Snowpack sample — Loveland Pass, Silver Plume, Colorado, USA (12/14/25, 10:50 AM MST)
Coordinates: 39.664, -105.882
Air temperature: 36 °F
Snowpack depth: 67 cm
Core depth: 20 cm
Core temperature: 46.4 °F
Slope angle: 6°, slope face: 326°
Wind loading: low
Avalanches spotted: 0
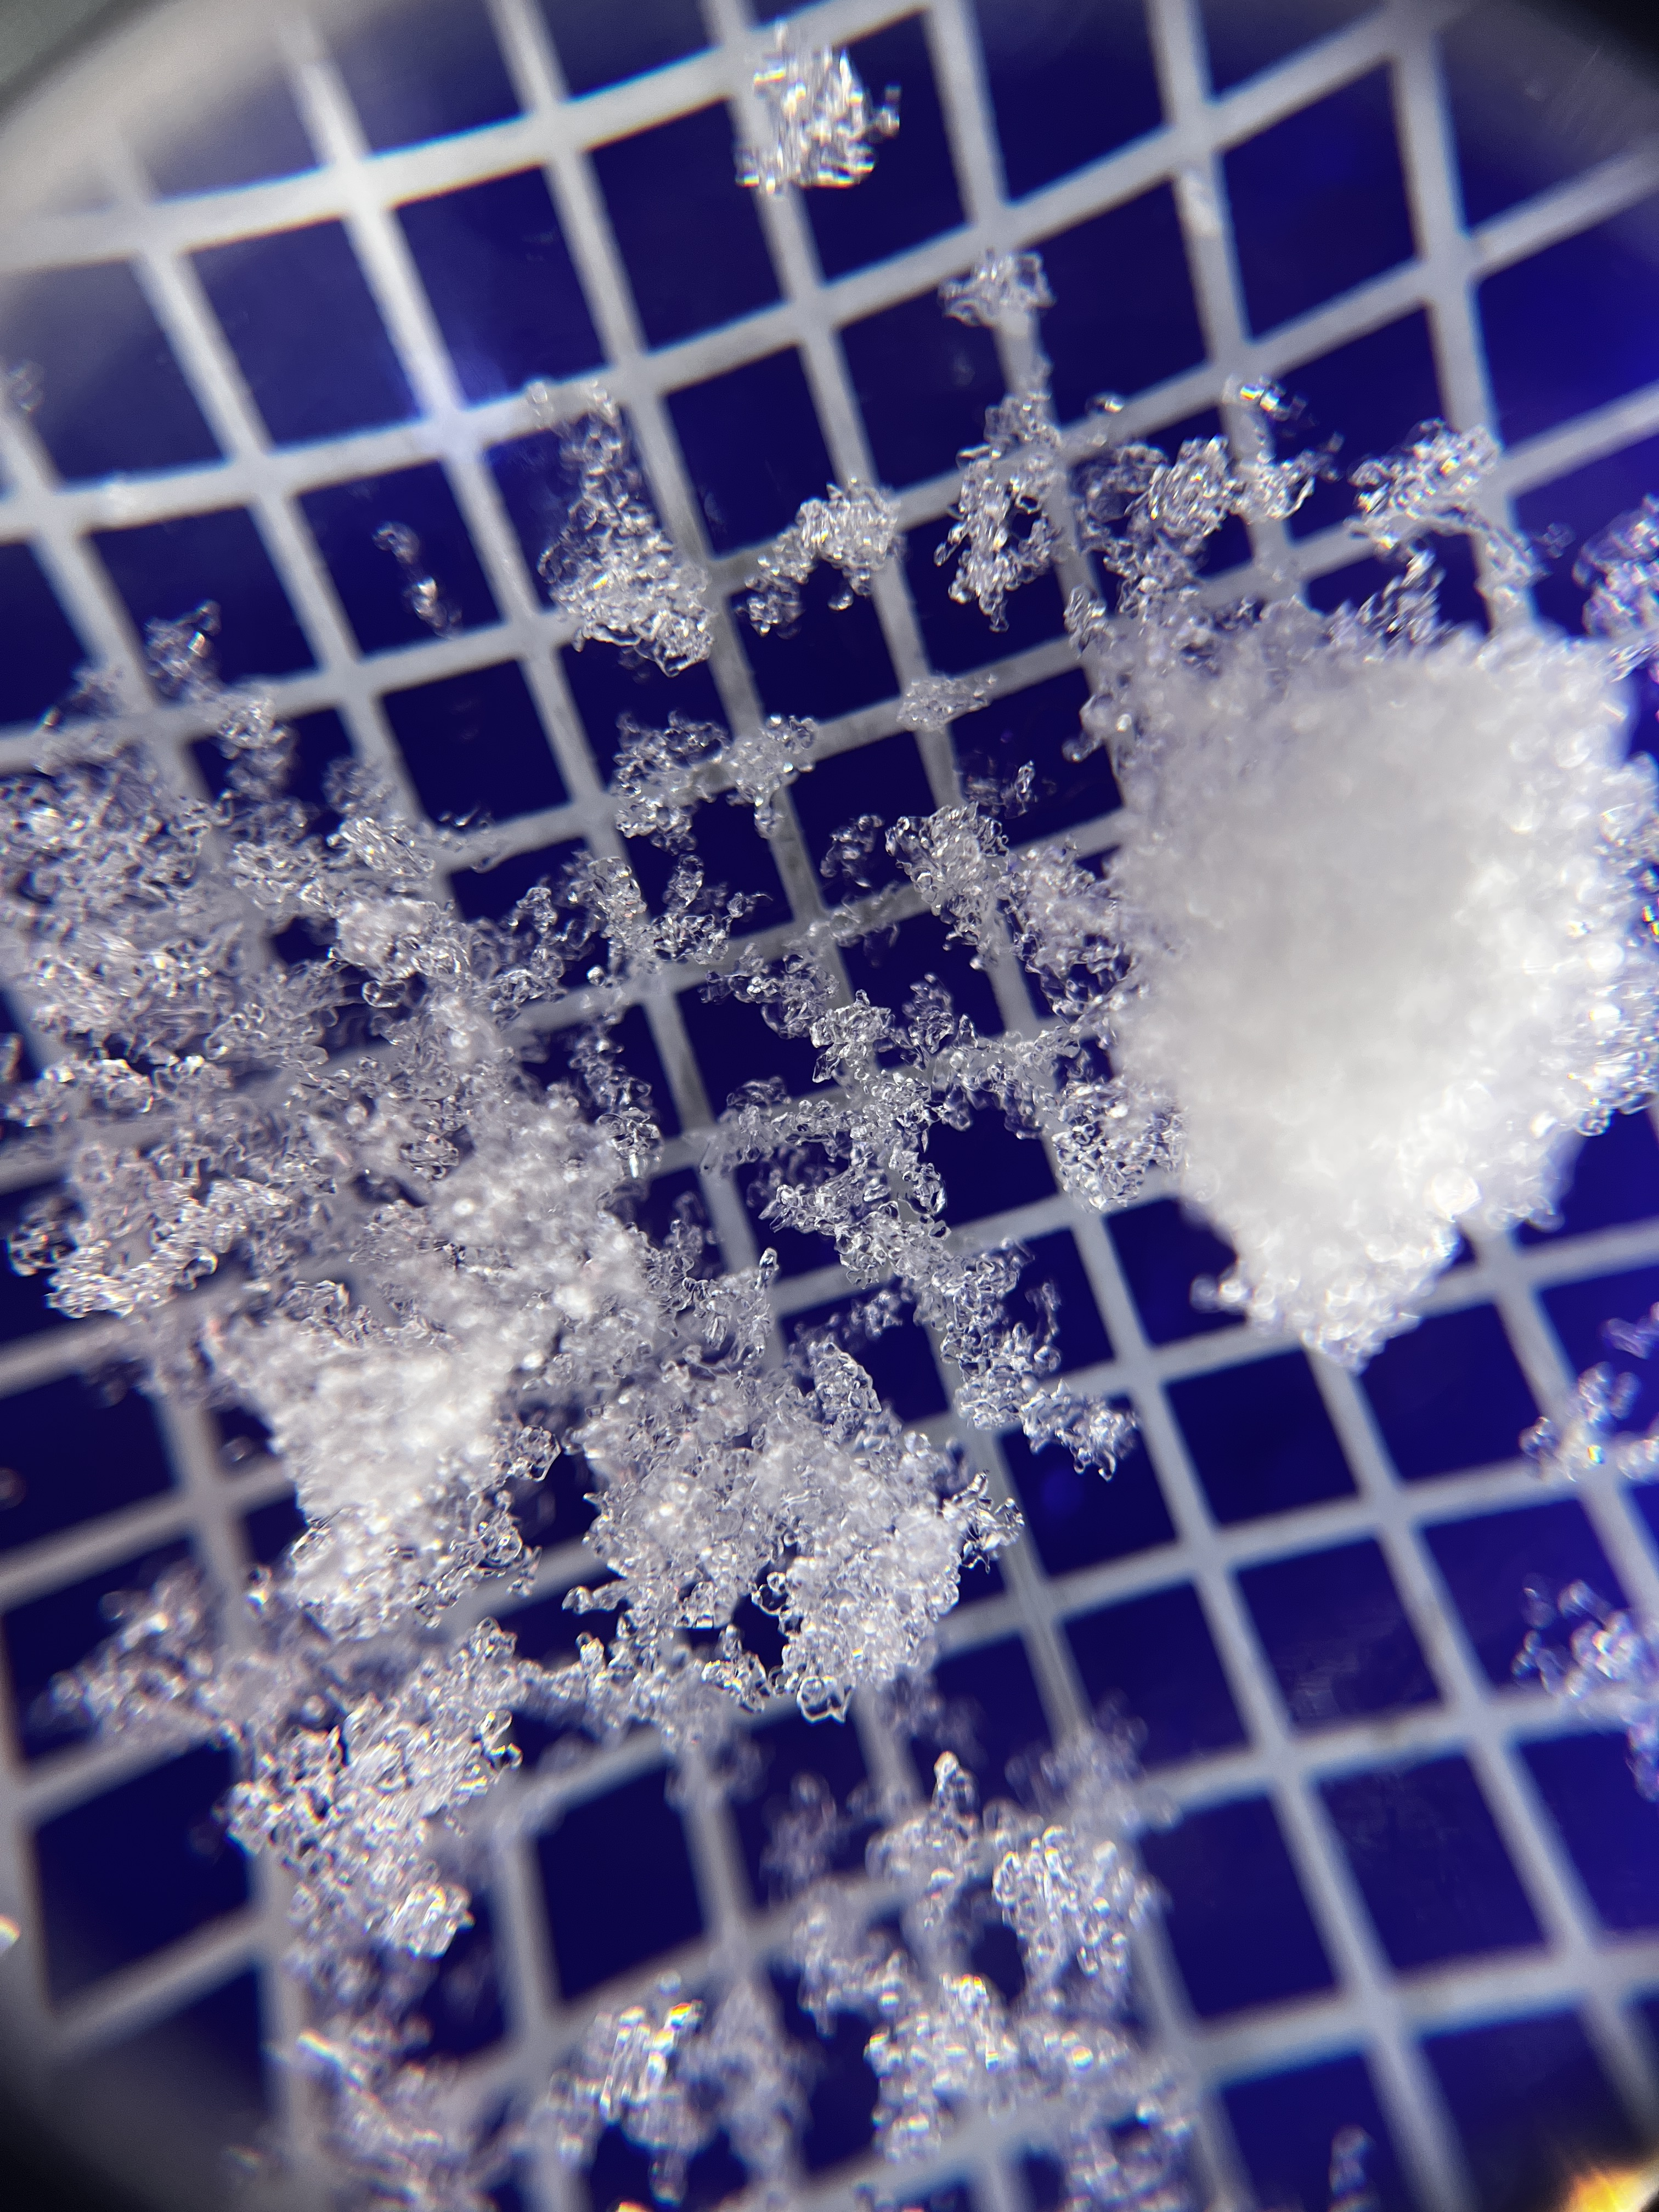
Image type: magnified_profile
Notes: No avalanches spotted, very late start to the season with minimal snowpack